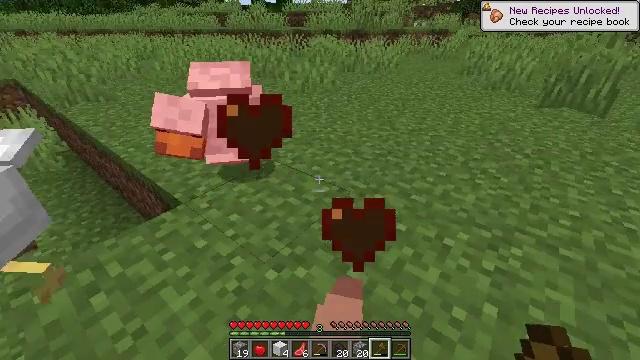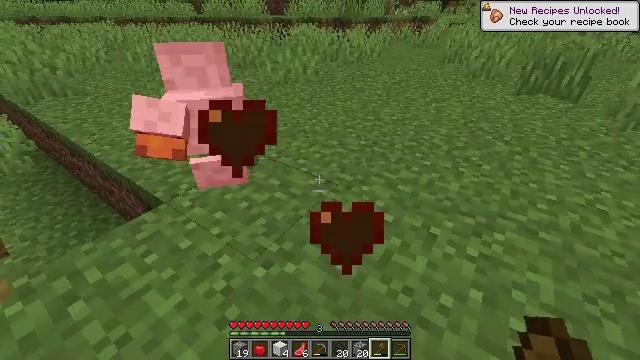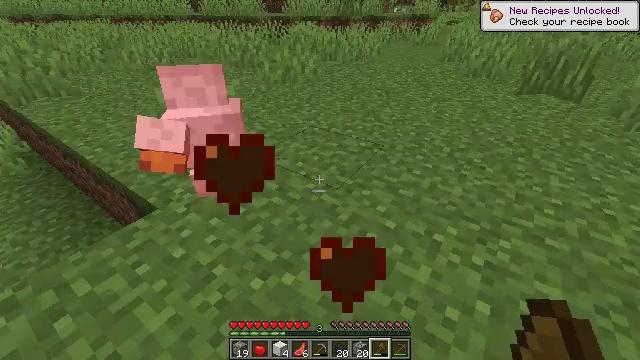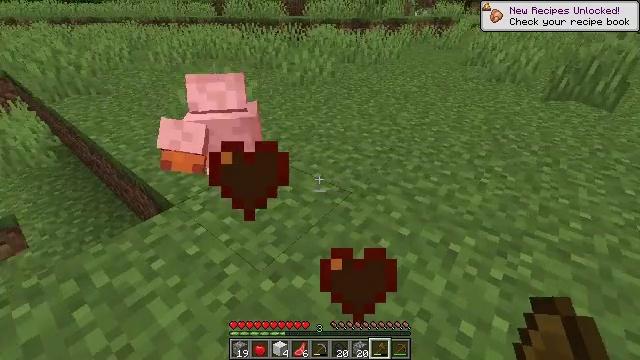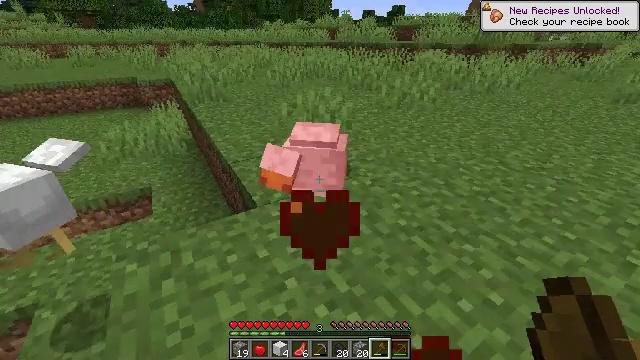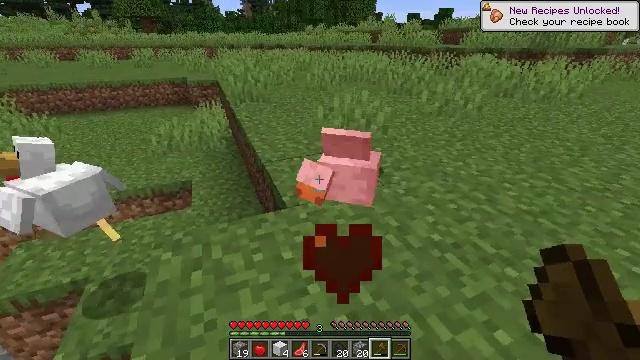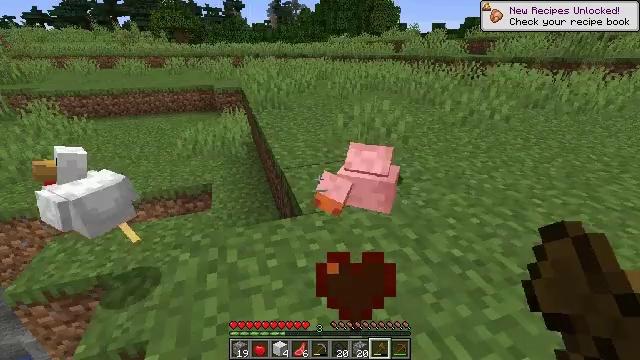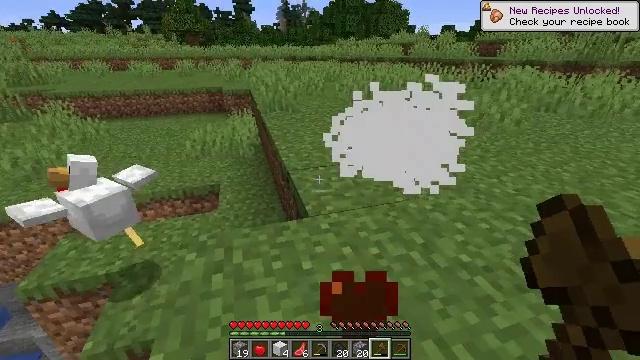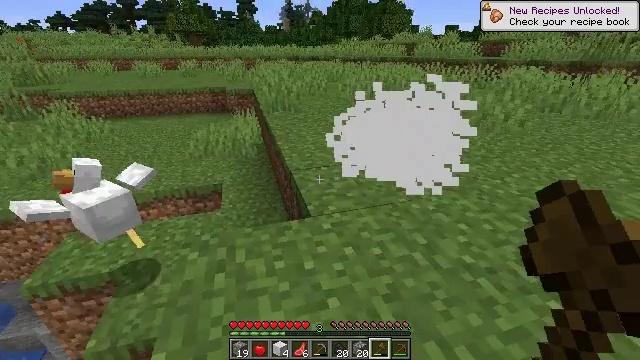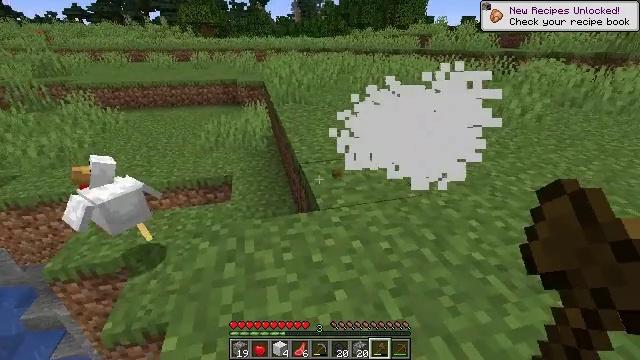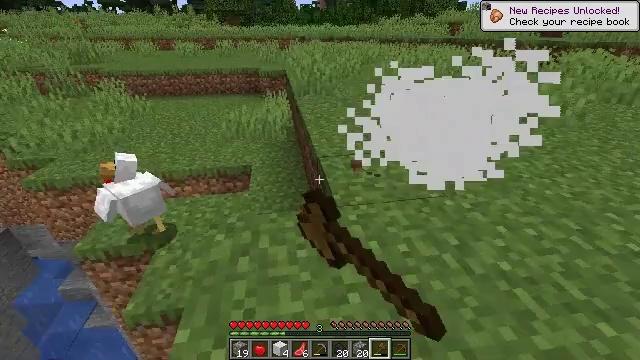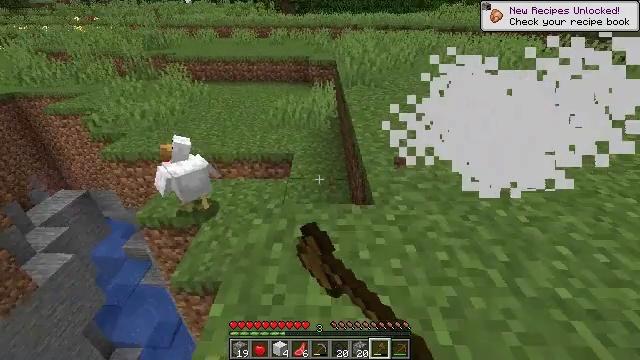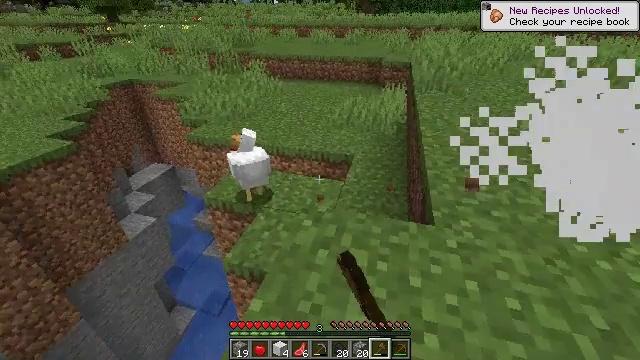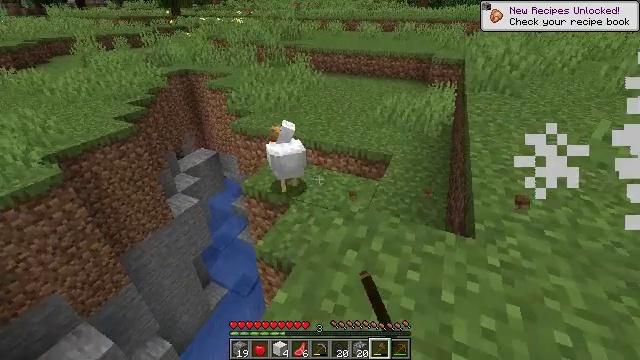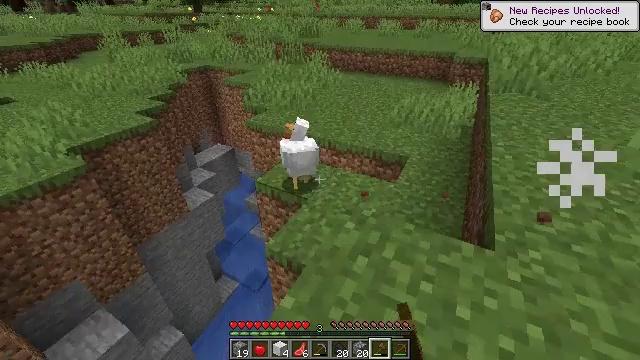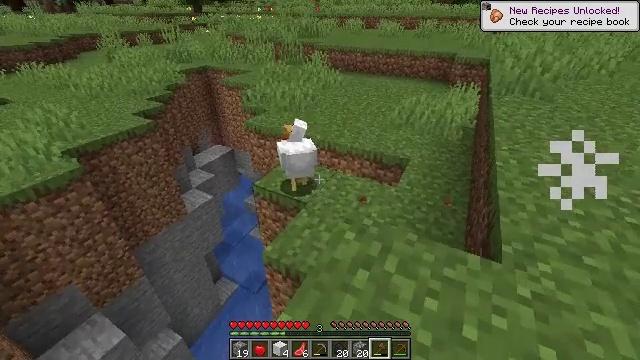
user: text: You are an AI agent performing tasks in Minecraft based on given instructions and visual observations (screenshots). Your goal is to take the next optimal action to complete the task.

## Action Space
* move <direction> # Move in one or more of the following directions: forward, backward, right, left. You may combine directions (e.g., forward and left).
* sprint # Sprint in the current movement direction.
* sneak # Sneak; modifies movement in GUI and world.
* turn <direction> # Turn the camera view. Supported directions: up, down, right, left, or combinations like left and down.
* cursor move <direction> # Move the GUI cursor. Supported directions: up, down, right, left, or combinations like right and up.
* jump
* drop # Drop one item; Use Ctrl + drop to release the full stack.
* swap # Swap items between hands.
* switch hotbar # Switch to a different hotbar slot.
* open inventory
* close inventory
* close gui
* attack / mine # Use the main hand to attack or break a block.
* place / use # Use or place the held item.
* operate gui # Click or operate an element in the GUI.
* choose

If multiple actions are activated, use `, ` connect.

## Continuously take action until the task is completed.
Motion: motion action
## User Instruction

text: Kill the chicken.
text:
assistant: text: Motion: move forward, sneak, turn right and down
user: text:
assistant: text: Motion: move forward, sneak
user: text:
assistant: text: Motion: move forward, sneak, turn left
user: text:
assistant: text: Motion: sneak, turn left and up
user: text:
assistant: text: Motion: sneak, turn left
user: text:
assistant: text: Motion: sneak, turn left and up
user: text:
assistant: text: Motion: sneak, turn left
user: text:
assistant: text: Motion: sneak
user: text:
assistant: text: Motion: move forward, sneak, turn left and down, attack / mine
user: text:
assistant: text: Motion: move forward, sneak, turn left and down, attack / mine
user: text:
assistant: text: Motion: move forward, sneak, turn left and down, attack / mine
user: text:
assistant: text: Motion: move forward, sneak, turn left, attack / mine
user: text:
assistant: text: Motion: move forward, sneak, turn left and down
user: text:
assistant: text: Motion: move forward, sneak, turn left
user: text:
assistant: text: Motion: move forward, sneak
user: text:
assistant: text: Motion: move forward, sneak
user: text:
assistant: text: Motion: move forward, sneak
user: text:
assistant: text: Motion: move forward, sneak
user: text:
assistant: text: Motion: move forward, sneak
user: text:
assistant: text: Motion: move forward, sneak
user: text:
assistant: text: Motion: move forward, sneak
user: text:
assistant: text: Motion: move forward, sneak, turn left and up
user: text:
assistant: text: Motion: move forward, sneak, turn left
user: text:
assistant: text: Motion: move forward, sneak
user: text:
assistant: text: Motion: move forward, sneak
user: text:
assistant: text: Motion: move forward, sneak, turn left
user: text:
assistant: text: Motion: move forward, sneak
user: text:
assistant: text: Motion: move forward, sneak
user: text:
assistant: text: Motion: move forward, sneak, turn left
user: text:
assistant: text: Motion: move forward, sneak